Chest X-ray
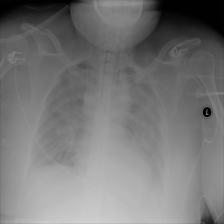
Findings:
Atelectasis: negative
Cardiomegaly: negative
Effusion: negative
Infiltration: positive
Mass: negative
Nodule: negative
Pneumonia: negative
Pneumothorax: negative
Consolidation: negative
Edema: negative
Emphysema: negative
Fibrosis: negative
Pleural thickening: negative
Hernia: negative